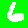
Digit: 6